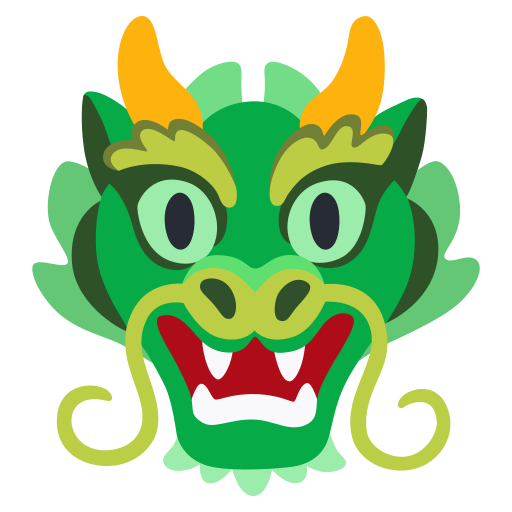
Emoji: 🐲